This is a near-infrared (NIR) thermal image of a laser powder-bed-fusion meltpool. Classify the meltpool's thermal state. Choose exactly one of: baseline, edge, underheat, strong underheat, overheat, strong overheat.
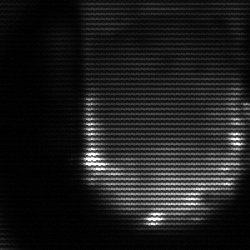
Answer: baseline